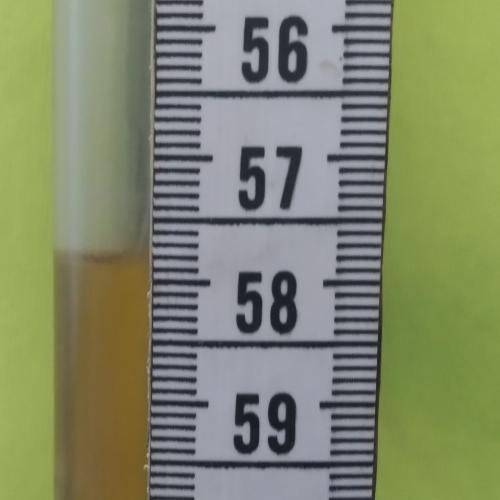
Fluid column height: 57.8 cm